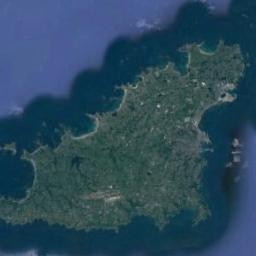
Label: island